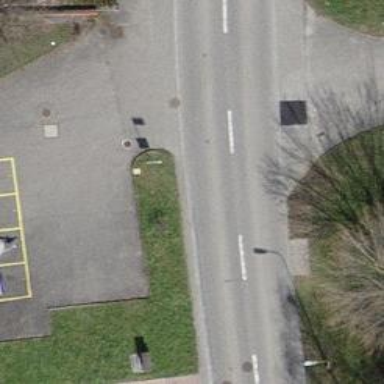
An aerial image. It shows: Bus stop with platform for public transport.